Question: I have a query like below
'''
select a.EmployeeName,
STUFF(( SELECT ',' + camTable.DepartmentName AS [text()]
FROM EmpoyeeDepartment subTable
left join DepartmentTable camTable on subTable.DepartmentID = camTable.DepartmentID
WHERE
subTable.EmployeeID = a.EmployeeID
FOR XML PATH('')
), 1, 1, '' )
AS Departments
from
EmployeeTable a
where a.EmployeeID = 144025
group by EmployeeName, Departments
'''
But when I execute the above sql, there's an error :
'''
Column 'EmployeeTable.EmployeeID' is invalid in the select list because it is not contained in either an aggregate function or the GROUP BY clause.
'''
Expected result:

What's wrong with the above sql?
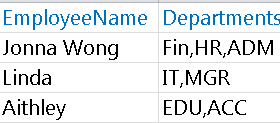
Answer: I think its because of EmployeeID column missing in group by clause. Columns specified in sub-query also should be included in group by clause.
Please Try:
'''
select a.EmployeeName,
STUFF(( SELECT ',' + camTable.DepartmentName AS [text()]
FROM EmpoyeeDepartment subTable
left join DepartmentTable camTable on subTable.DepartmentID = camTable.DepartmentID
WHERE
subTable.EmployeeID = a.EmployeeID
FOR XML PATH('')
), 1, 1, '' )
AS Departments
from
EmployeeTable a
where a.EmployeeID = 144025
group by EmployeeID, EmployeeName, Departments
'''